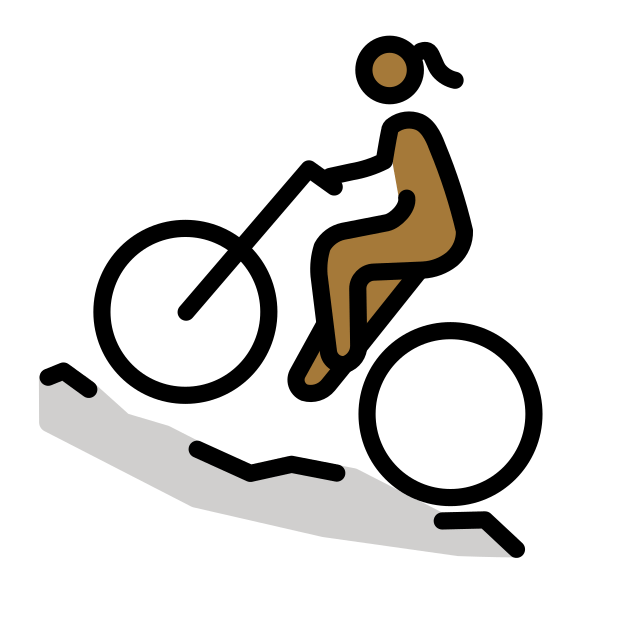
woman mountain biking: medium-dark skin tone